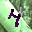
Label: 4